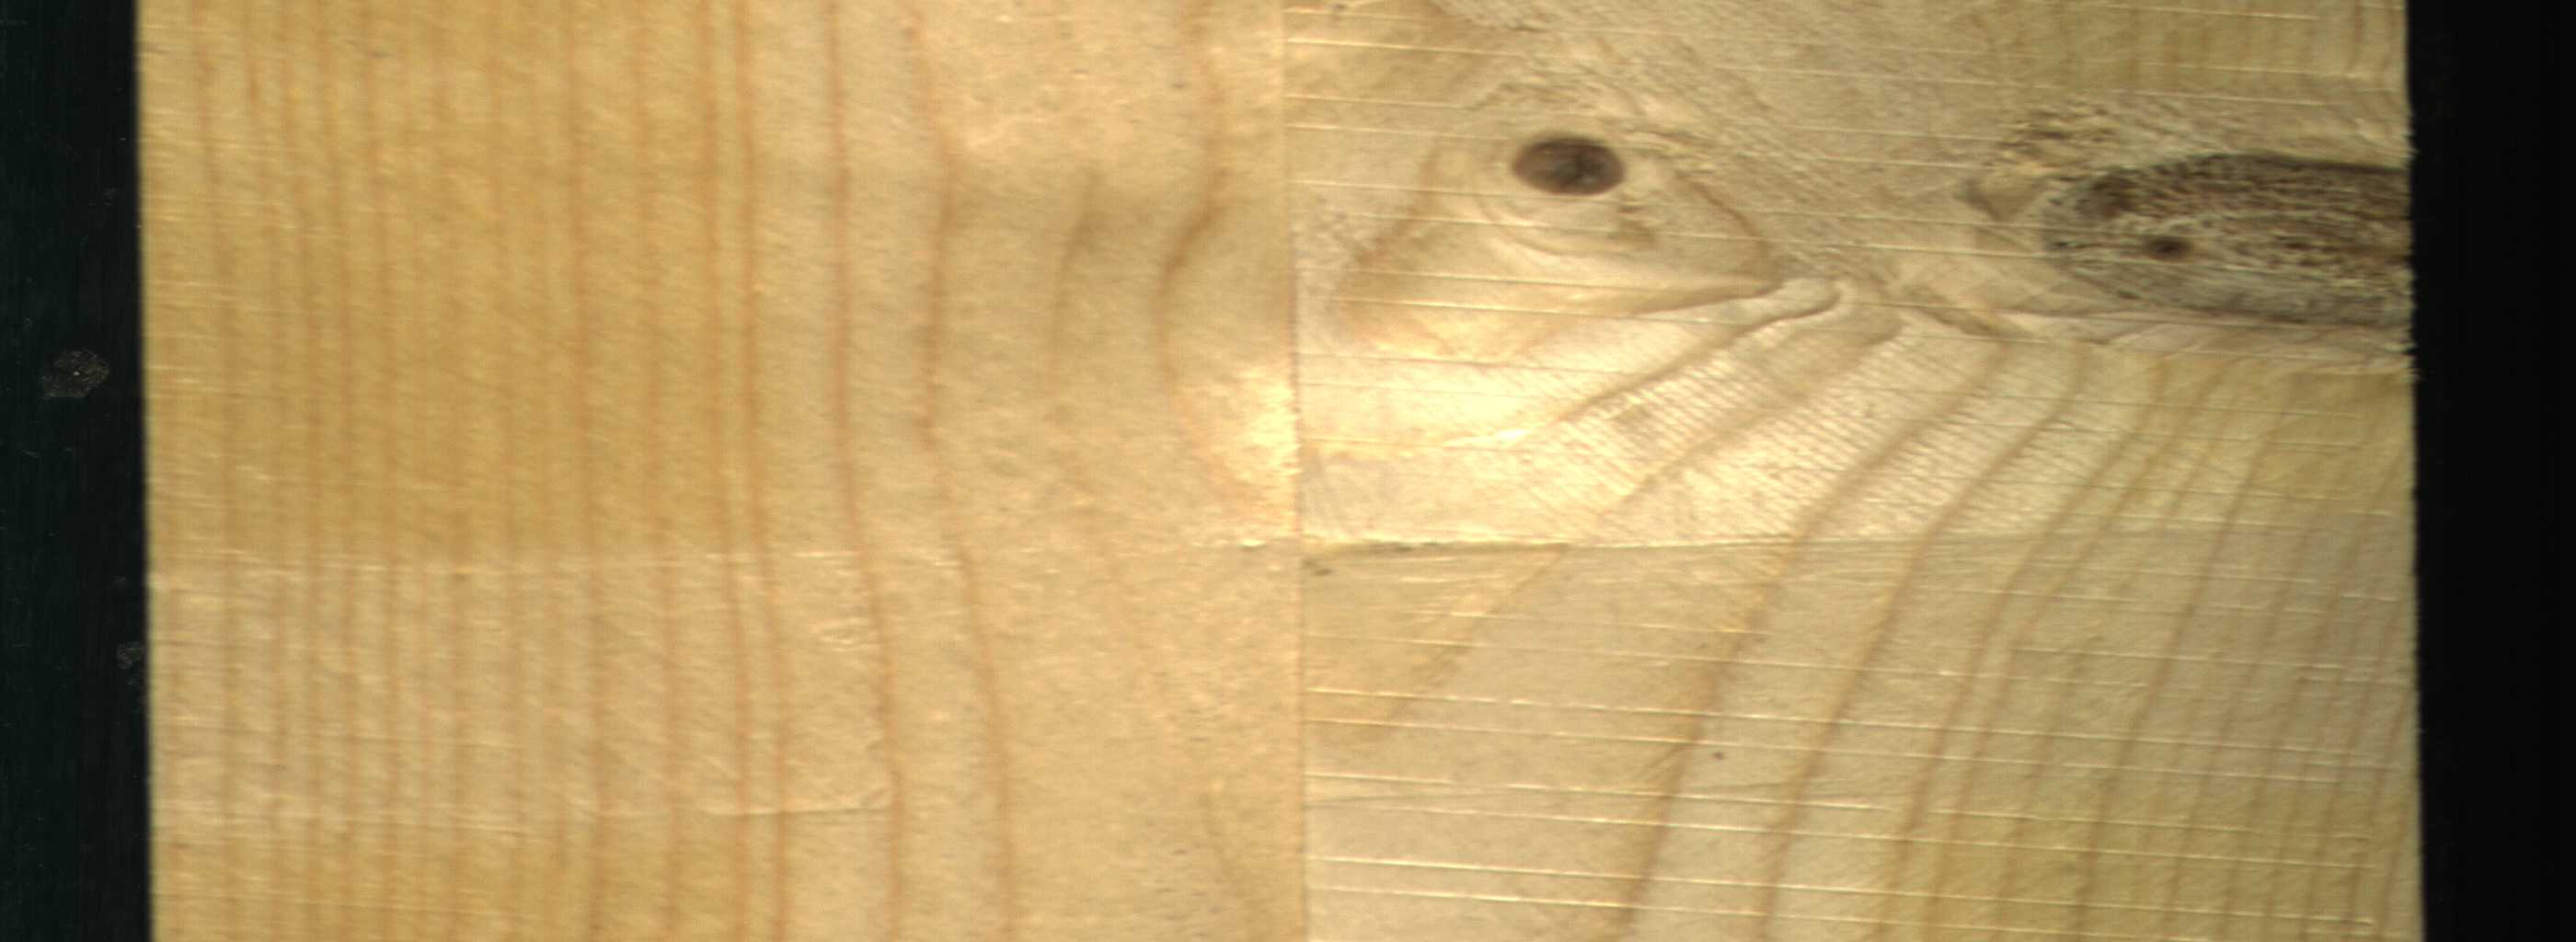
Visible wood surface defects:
Live_Knot
Live_Knot